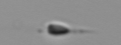
Label: Calciopappus